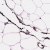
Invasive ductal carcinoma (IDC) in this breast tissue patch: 0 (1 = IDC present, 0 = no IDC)